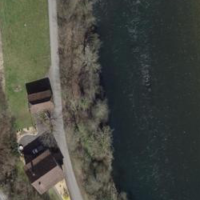
EUNIS habitat code: 15
Species observed at this site:
Cardamine pratensis